Field crop: maize
Growth stage: 2
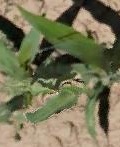
Species: maize